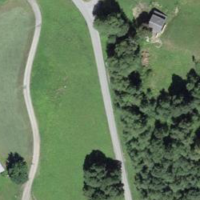
EUNIS habitat code: 24
Species observed at this site:
Prunella vulgaris
Rumex alpinus
Filipendula ulmaria